Aerial crown-view tile of a tropical tree (Barro Colorado Island, Panama), acquired 20250217:
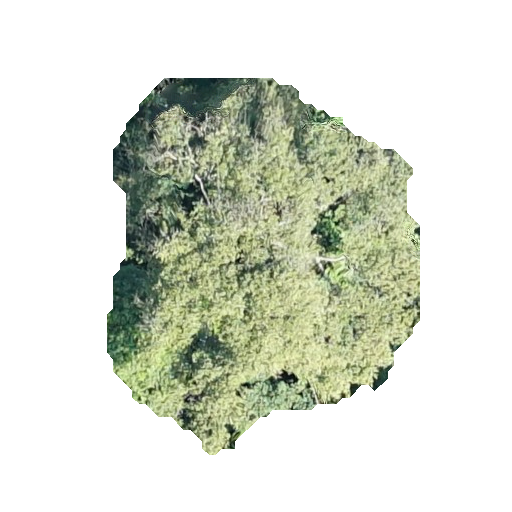
Species: Ficus insipida
GBIF accepted scientific name: Ficus insipida
Crown area: 131.27 m²